Question: Eclipse allows me to run this by simply pressing a proceed button in a "Error in work-space" dialog:
'''
class MainClass
{
public static void foo()
{
}
public static void foo()
{
}
public static void main (String[] args)
{
}
}
'''

Does this mean that function redefinition's like these are legal?
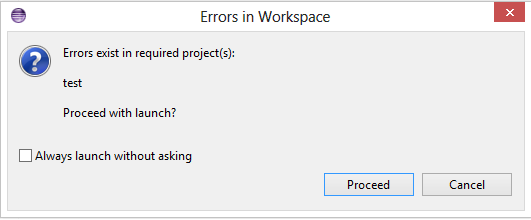
Answer: Eclipse allows you to run code which doesn't compile. It replaces such code with 'throw new Error("whatever the compilation error was");' I consider this a very BAD (Broken As Designed) feature but others love it.
In your case this works because you don't use the function anyway.